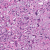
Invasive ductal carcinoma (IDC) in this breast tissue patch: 0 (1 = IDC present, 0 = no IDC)